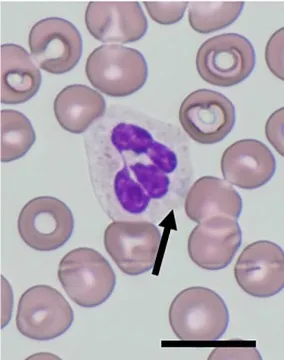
NMMHC-IIA localization in neutrophils from the patient. (A,B) May-Grunwald-Giemsa-stained peripheral blood smear images of the patient. Scale bars = 10 microm (B).
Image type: pathology (giemsa)